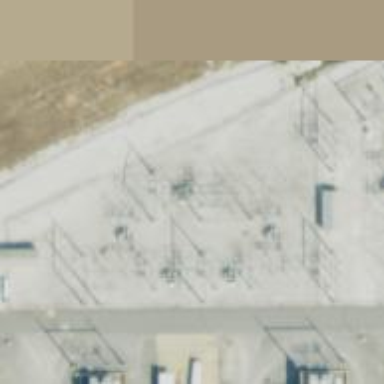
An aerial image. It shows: Switch for power supply.